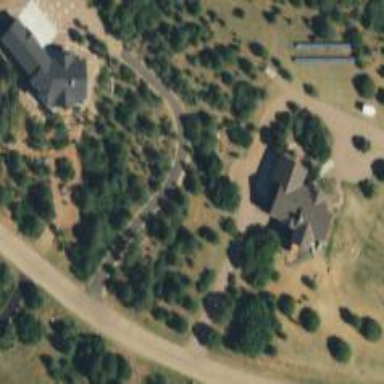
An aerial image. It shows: Driveway.